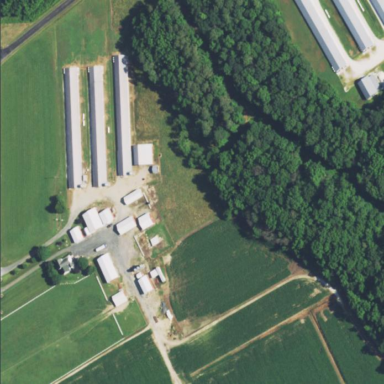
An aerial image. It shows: Farmyard area.